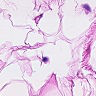
Metastatic tissue present: no